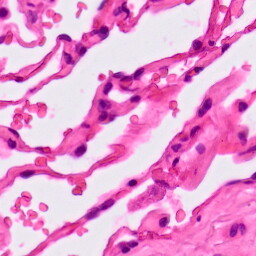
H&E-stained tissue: Lung